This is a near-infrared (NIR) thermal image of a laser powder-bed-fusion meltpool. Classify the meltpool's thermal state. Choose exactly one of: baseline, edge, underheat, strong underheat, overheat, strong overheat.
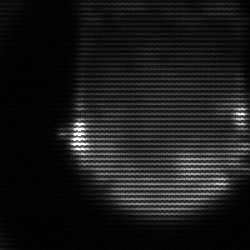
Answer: edge